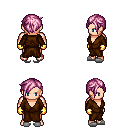
a pixel art fantasy rpg character, male body template, human, light skin, brown robe, magenta pants, pink pixie cut hairstyle, gold gloves, white slippers, four views (front, back, left, right), 2x2 character sprite sheet, small pixel art, hard edges, no anti-aliasing